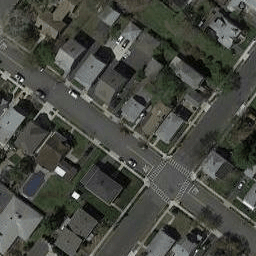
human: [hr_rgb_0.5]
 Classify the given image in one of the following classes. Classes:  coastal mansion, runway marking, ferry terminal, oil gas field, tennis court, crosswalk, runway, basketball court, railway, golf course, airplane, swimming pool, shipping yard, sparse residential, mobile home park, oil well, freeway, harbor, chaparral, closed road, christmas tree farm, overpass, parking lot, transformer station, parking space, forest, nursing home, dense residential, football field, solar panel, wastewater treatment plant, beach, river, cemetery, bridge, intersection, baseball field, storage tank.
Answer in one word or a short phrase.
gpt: intersection